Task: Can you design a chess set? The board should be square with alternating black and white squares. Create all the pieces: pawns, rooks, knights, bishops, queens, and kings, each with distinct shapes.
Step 4718:
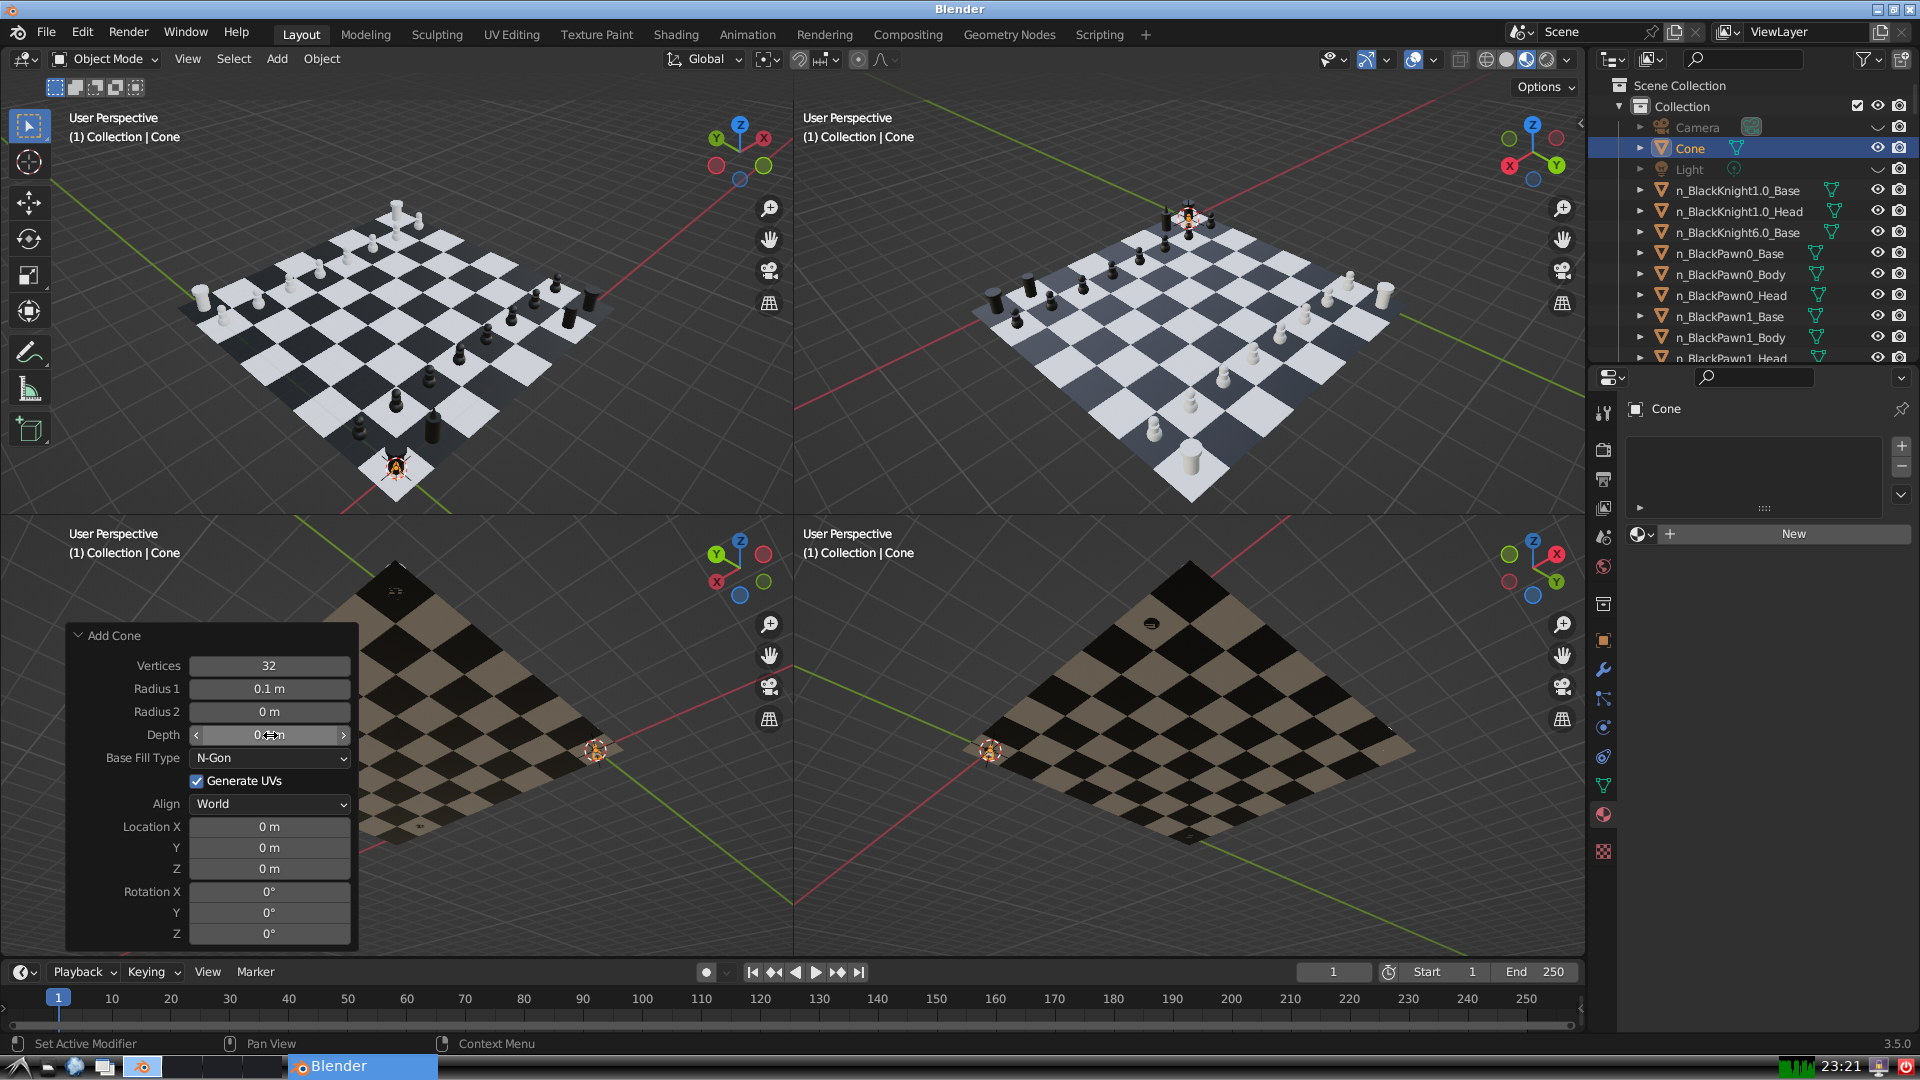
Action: click: no